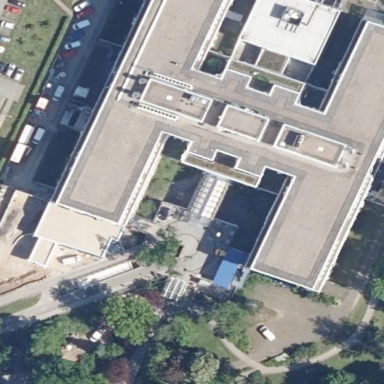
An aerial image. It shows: Hospital building.